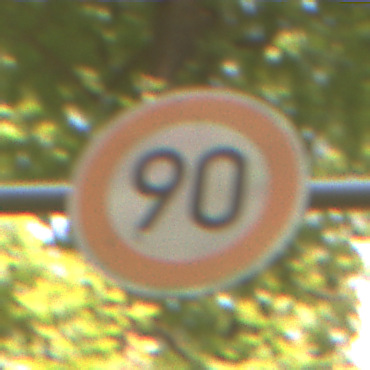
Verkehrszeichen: Geschwindigkeit90
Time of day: Midday
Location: Outdoor (Nature)
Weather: PartlyCloudy
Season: NotSpecified
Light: Natural